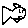
Label: fish